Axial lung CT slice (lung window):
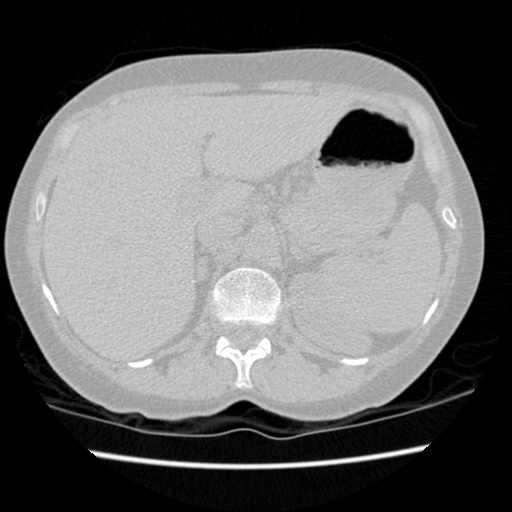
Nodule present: no